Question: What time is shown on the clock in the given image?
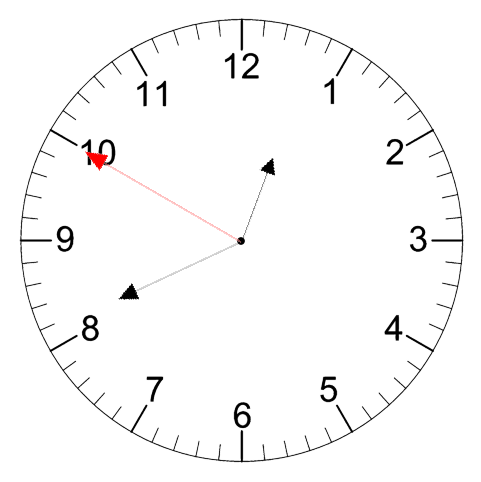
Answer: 12:40:50